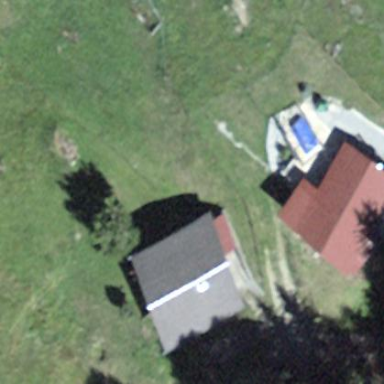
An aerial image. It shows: Detached building with gabled roof.